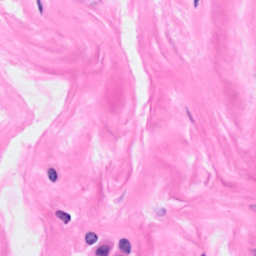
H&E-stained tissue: Breast